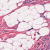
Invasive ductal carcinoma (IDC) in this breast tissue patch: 1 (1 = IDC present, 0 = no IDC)